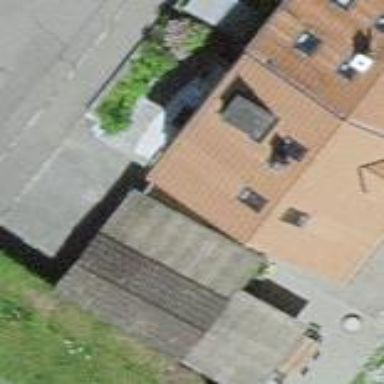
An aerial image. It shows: Garage building.